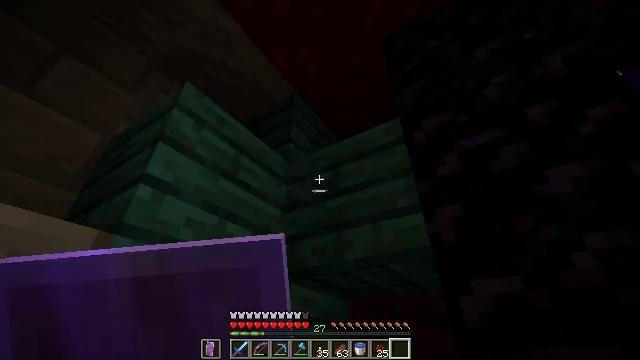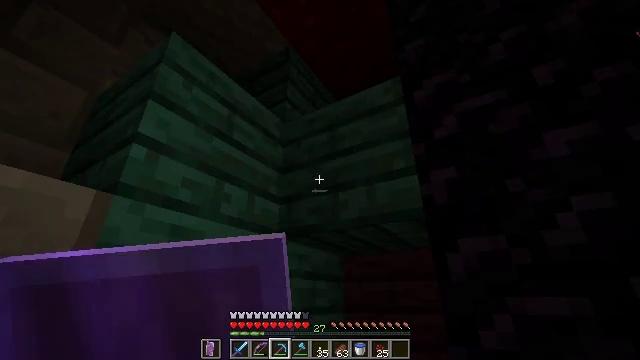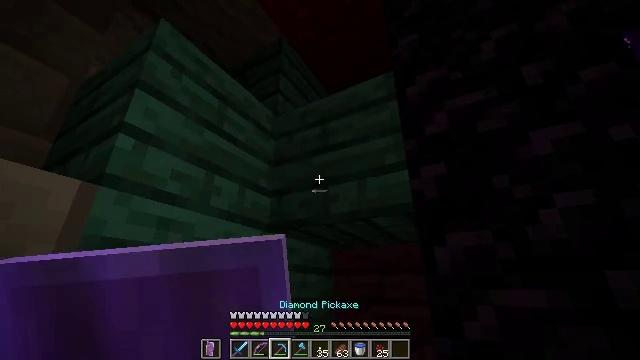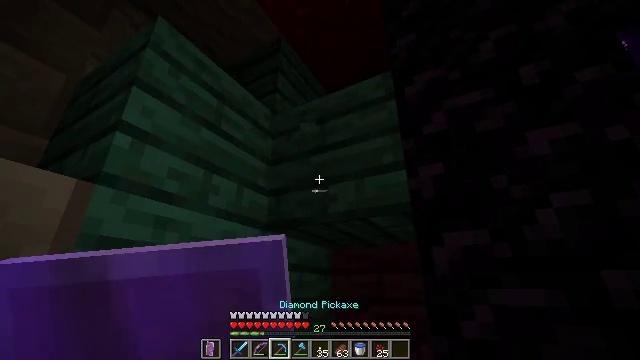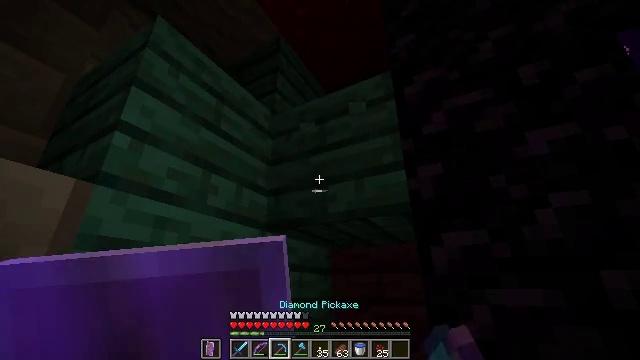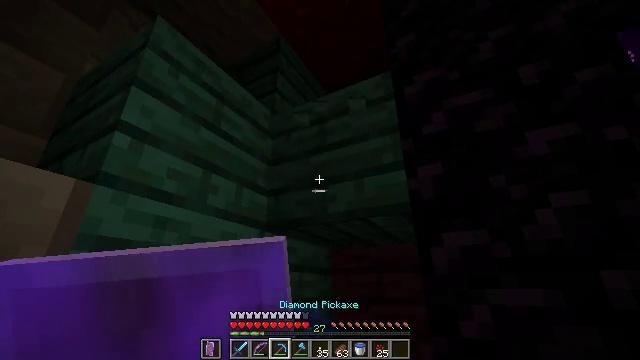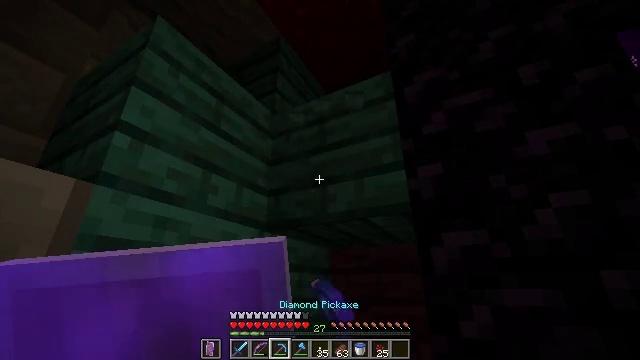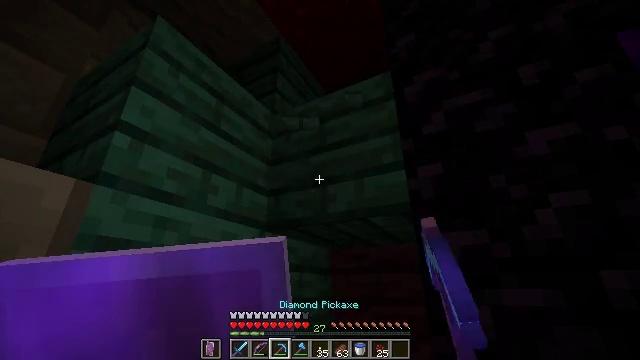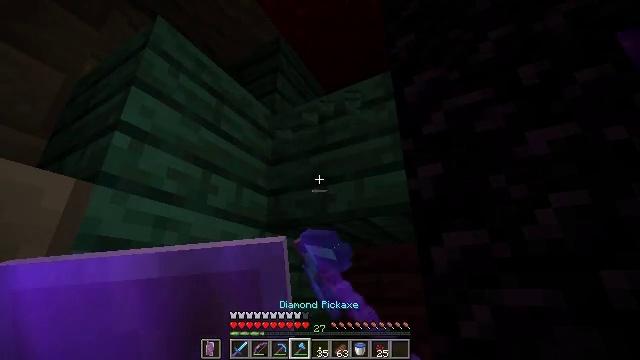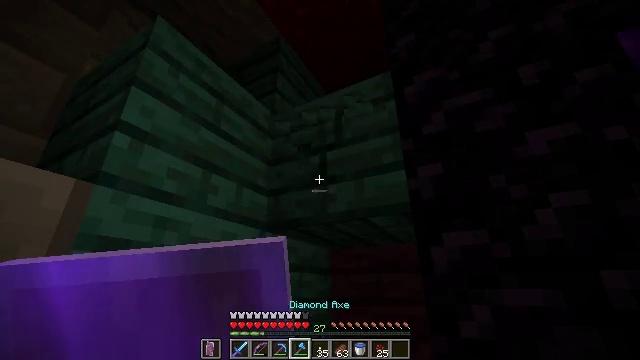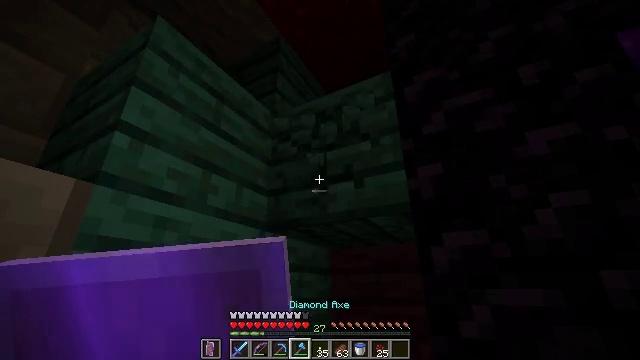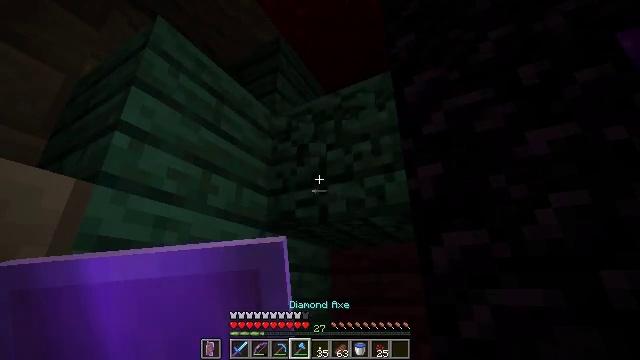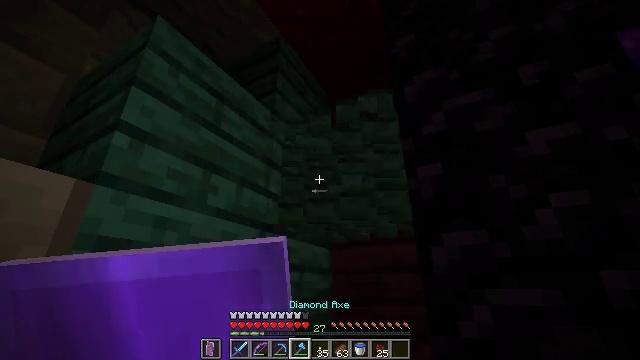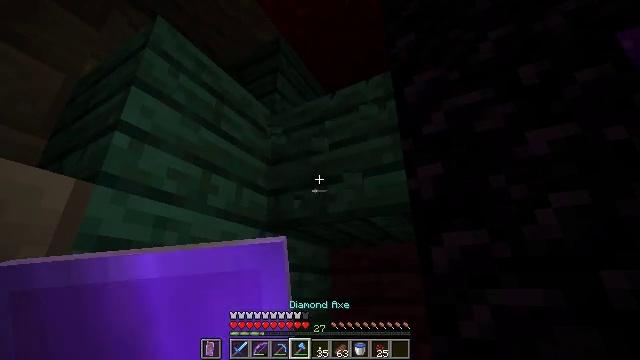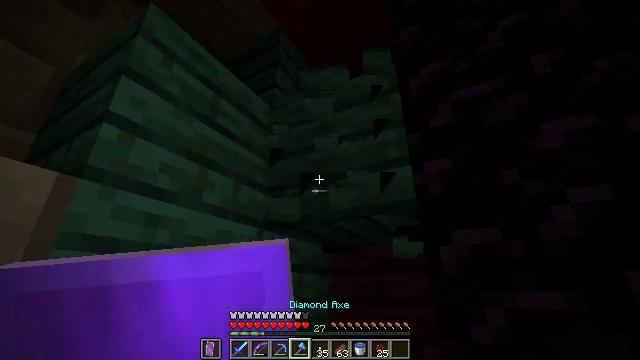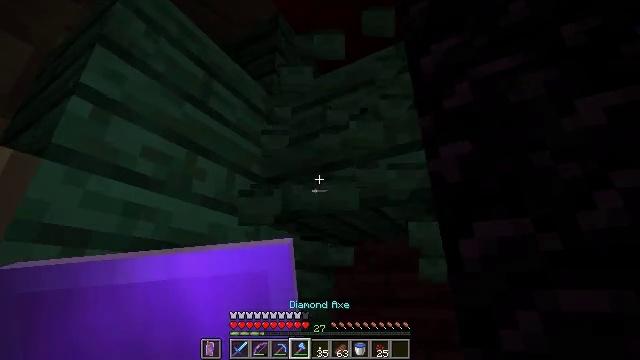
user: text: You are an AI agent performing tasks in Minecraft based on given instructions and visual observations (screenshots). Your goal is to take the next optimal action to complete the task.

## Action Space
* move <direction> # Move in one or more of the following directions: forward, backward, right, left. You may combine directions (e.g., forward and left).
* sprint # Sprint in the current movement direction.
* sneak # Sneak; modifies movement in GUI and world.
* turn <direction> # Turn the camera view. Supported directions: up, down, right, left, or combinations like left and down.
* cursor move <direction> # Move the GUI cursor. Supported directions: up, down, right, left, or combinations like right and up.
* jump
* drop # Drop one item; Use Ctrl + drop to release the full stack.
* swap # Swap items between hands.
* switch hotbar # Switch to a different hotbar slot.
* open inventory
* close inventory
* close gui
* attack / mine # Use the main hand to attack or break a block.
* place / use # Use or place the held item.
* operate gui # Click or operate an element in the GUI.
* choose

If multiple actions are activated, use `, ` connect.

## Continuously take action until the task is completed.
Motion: motion action
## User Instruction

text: Collect warped planks from the building.
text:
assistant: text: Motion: turn down, switch to hotbar 3
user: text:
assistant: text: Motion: turn right and down, switch to hotbar 3
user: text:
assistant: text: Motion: attack / mine
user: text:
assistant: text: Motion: attack / mine
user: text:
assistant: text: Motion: attack / mine
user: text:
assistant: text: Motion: attack / mine
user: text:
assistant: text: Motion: attack / mine
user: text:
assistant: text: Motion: attack / mine, switch to hotbar 4
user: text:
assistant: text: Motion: attack / mine, switch to hotbar 4
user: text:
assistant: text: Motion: attack / mine
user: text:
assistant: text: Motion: attack / mine
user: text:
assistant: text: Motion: attack / mine
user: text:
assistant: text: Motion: attack / mine
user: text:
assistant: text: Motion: move forward, attack / mine
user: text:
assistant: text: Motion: move forward
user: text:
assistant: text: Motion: move forward
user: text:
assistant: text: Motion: no_op